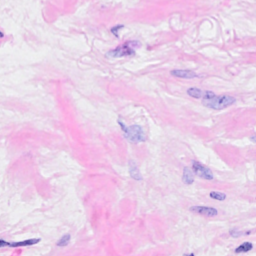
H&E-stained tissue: Breast